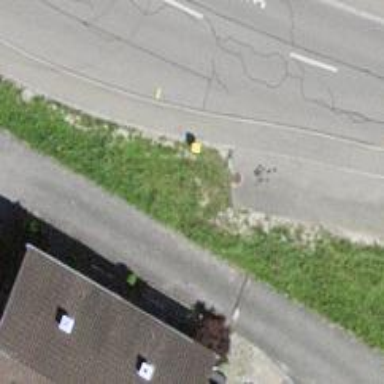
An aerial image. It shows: Post box.